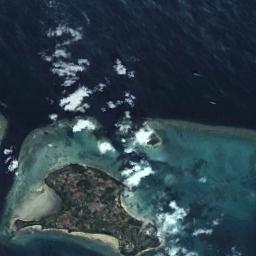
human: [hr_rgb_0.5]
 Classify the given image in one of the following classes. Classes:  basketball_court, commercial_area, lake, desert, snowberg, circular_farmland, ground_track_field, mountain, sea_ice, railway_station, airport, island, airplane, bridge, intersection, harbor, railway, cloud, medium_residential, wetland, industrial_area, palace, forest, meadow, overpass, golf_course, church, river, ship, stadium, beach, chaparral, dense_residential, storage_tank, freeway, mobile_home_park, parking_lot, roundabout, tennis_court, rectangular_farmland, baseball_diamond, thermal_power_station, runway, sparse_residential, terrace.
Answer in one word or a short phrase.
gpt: island